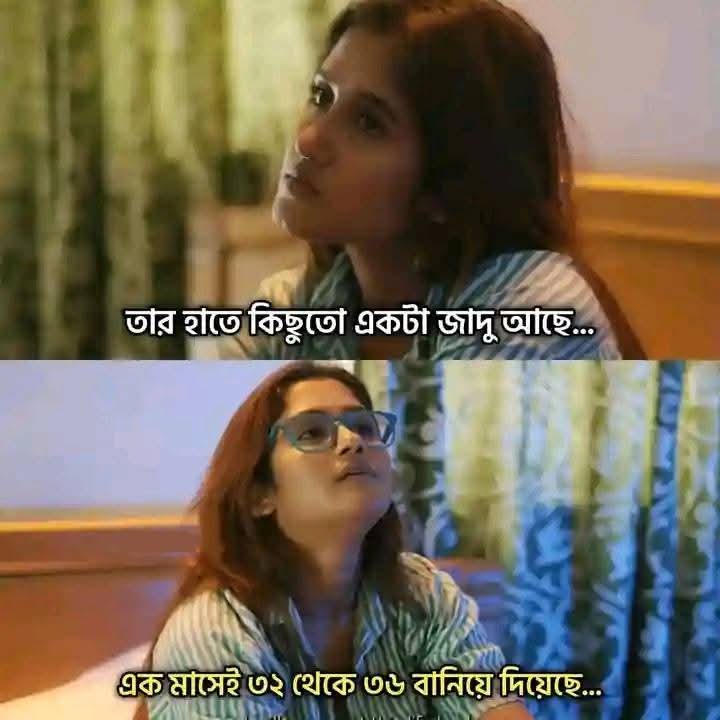
Text: তার হাতে কিছুতো একটা জাদু আছে...
এক মাসেই ৩২ থেকে ৩৬ বানিয়ে দিয়েছে...
Label: Non Hate